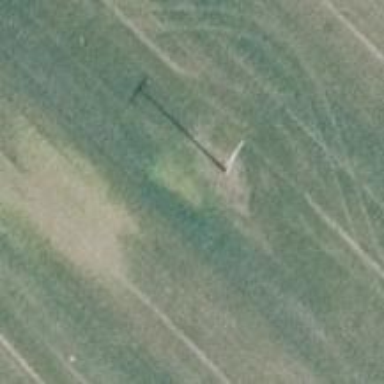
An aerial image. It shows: Minor power line.